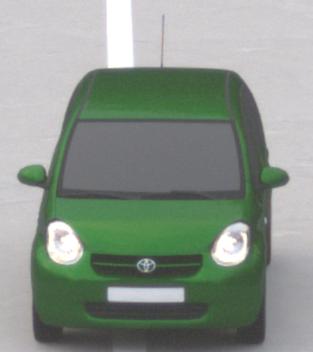
Make: Toyota
Model: Passo
Detailed model: Toyota Passo X Yururi
Model produced from: 2010
Model produced until: 2016
Doors: 5
Color: green
Road condition: dry road
Daytime: sunrise or sunset
Contrast: low contrast